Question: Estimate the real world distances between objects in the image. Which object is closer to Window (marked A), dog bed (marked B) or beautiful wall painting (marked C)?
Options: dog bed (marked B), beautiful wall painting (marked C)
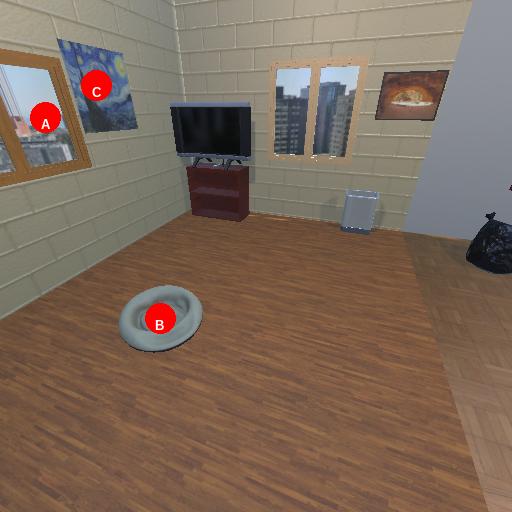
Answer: dog bed (marked B)